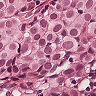
Metastatic tissue present: yes